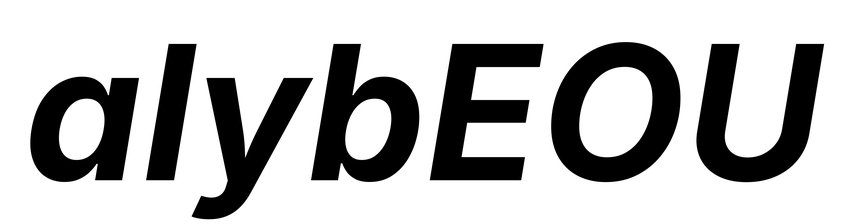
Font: Inter-Italic_Bold_Italic